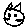
Label: cat